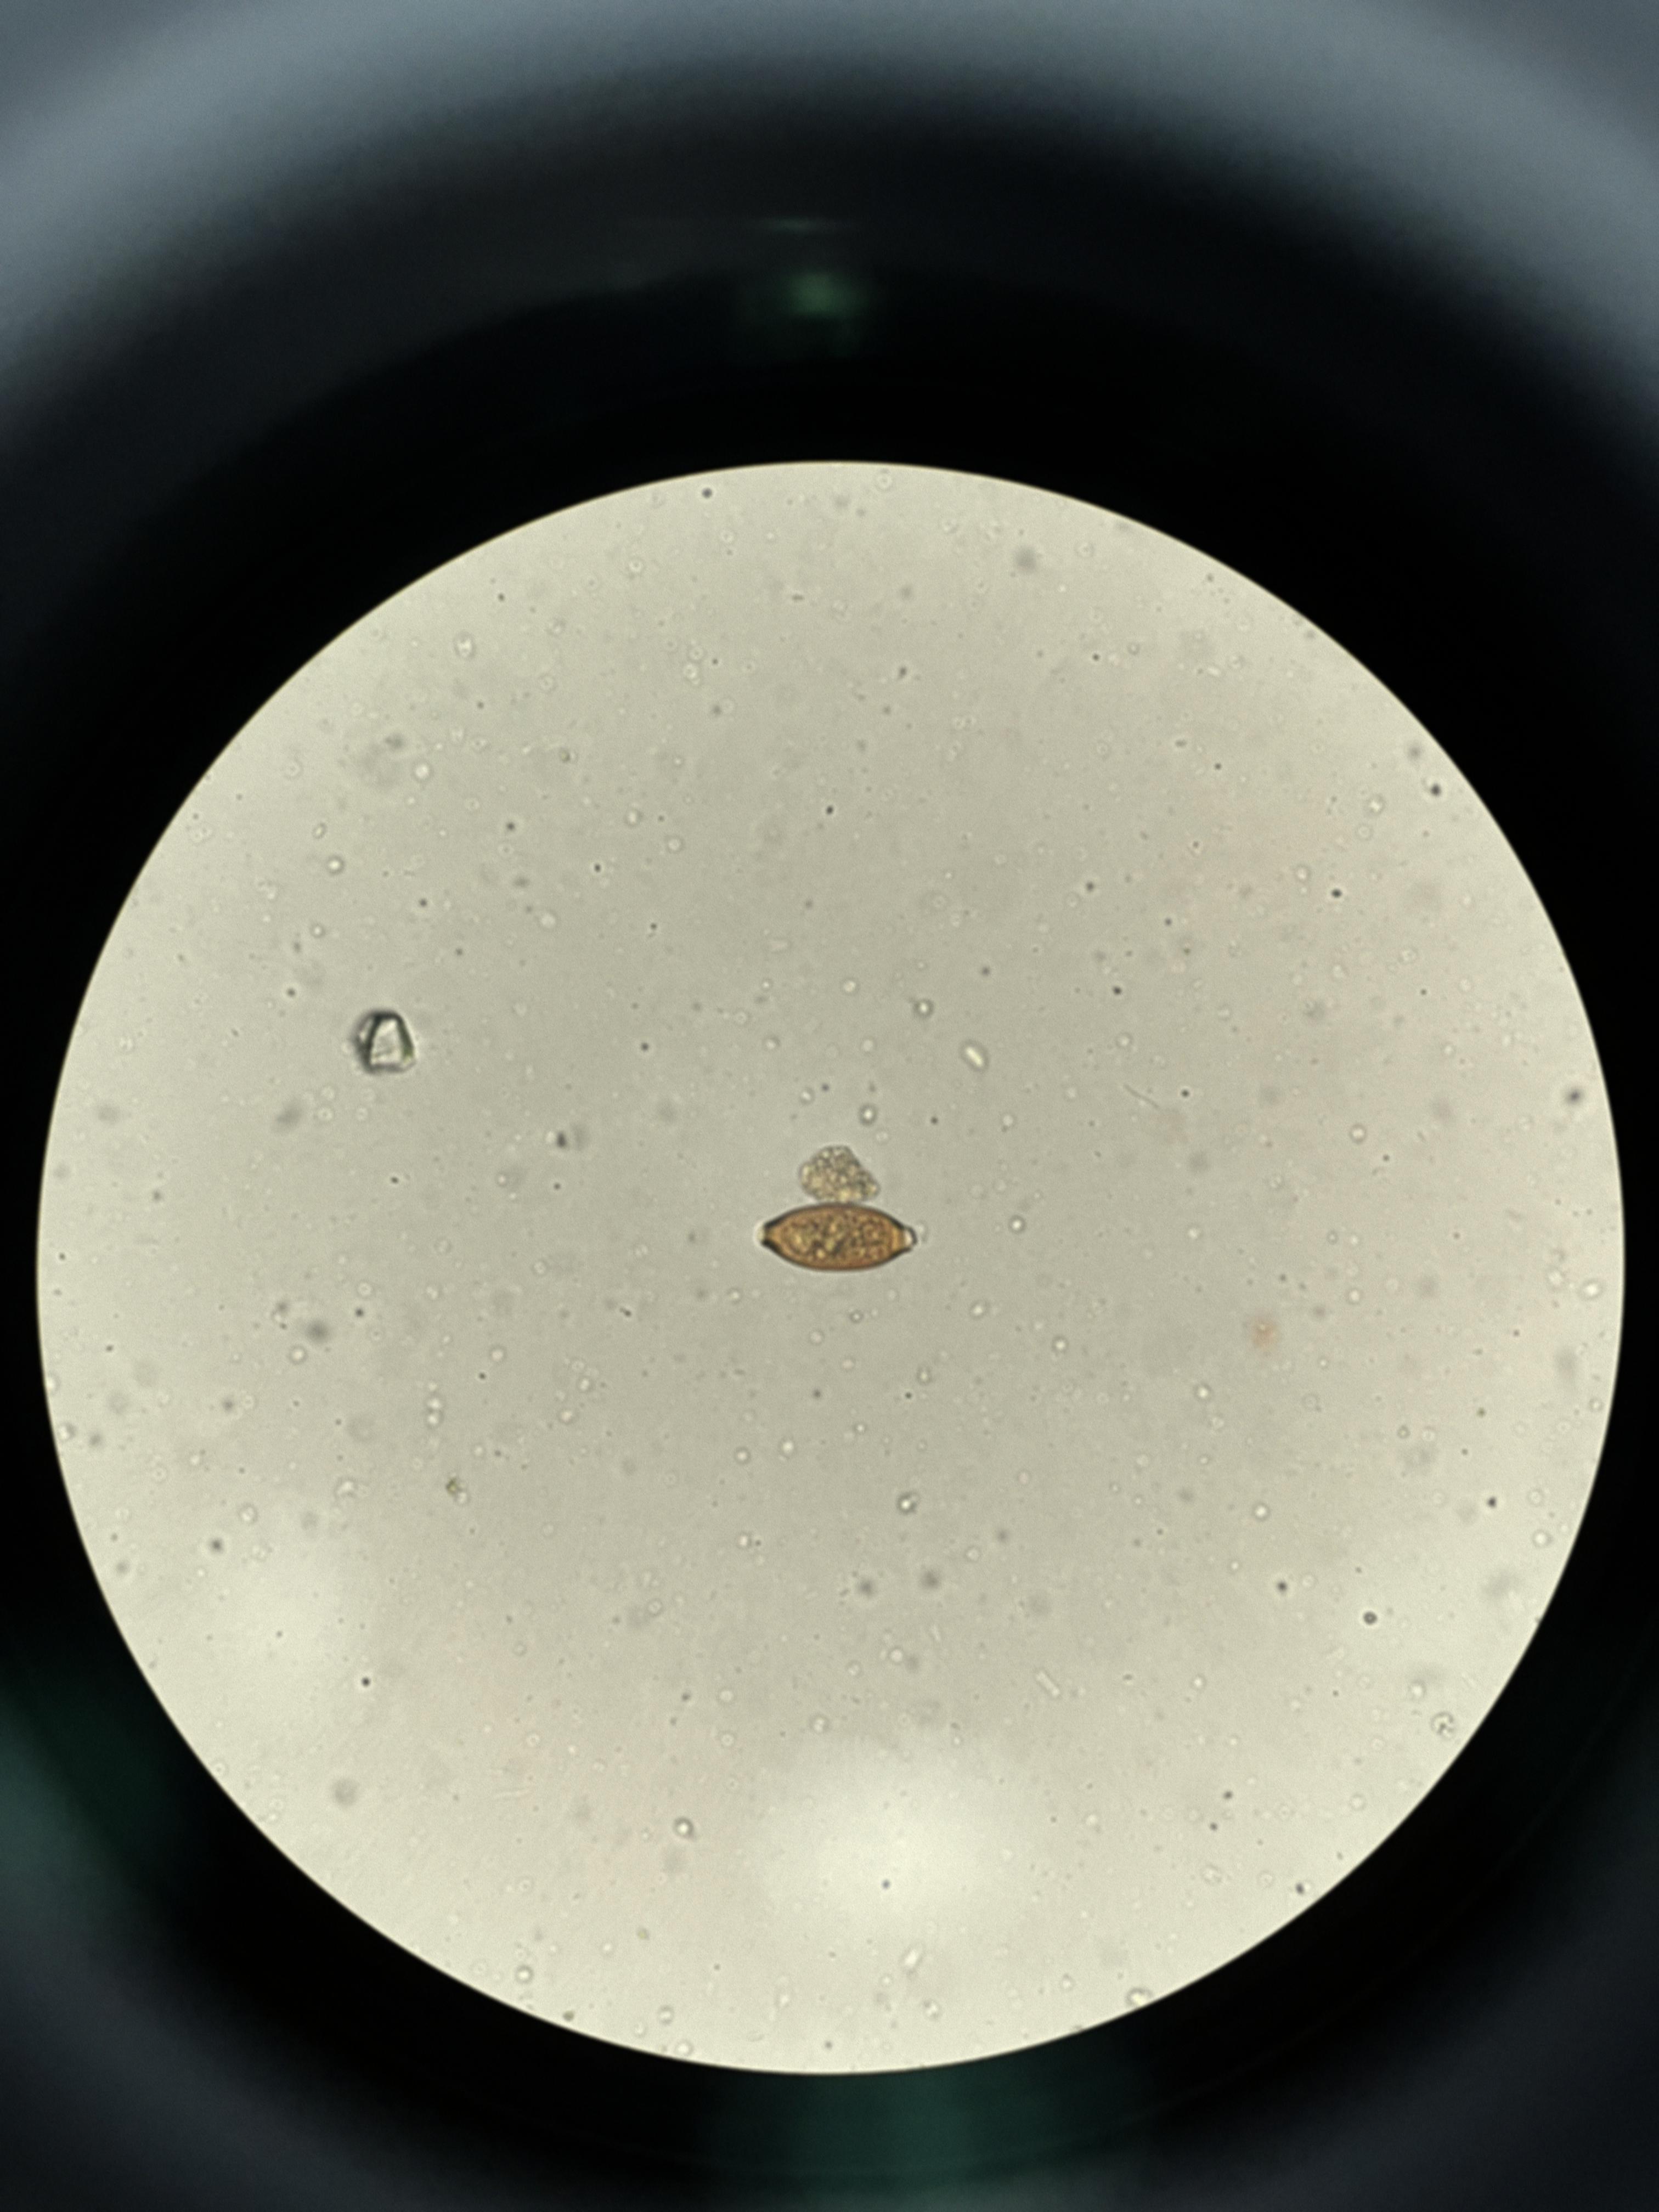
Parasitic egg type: Trichuris trichiura